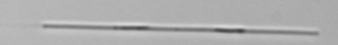
Label: Leptocylindrus